Brain MRI, t2w sequence, axial 2D slice.
Patient: age 43, sex F, weight 95 kg, height 1.95 m
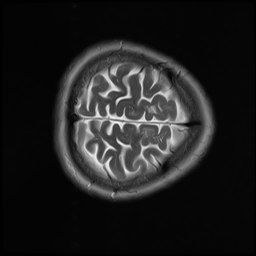